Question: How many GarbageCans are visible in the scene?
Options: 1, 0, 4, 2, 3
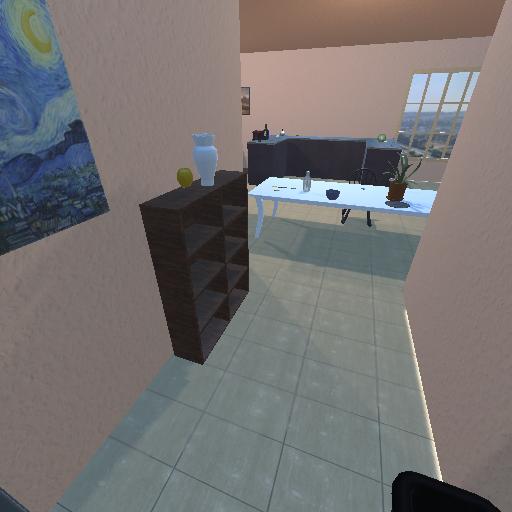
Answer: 1